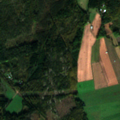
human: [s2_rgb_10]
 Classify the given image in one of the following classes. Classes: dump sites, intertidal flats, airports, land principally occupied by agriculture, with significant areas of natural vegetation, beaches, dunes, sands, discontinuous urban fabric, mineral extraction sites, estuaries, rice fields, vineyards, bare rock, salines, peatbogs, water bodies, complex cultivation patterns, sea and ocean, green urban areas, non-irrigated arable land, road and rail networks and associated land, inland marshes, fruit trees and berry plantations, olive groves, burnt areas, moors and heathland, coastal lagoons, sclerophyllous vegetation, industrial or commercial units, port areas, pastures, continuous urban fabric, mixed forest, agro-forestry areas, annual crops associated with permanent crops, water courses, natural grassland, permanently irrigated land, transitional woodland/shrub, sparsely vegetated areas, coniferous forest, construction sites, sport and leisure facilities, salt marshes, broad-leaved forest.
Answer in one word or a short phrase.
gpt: non-irrigated arable land, broad-leaved forest, coniferous forest, mixed forest